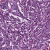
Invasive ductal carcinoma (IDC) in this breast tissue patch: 1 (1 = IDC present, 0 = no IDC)